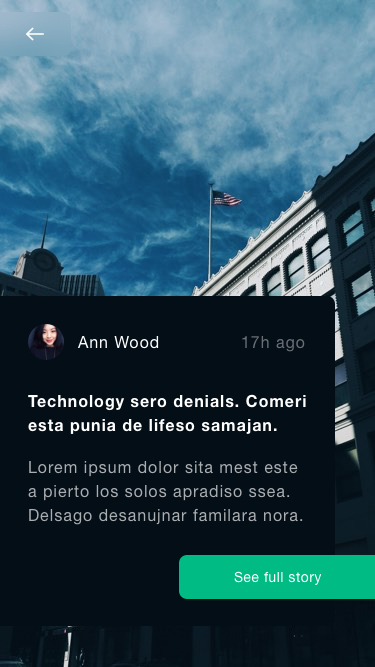
Text in this UI design:
Technology sero denials. Comeri esta punia de lifeso samajan.
Lorem ipsum dolor sita mest este a pierto los solos apradiso ssea.  Delsago desanujnar familara nora.
17h ago
Ann Wood
See full story